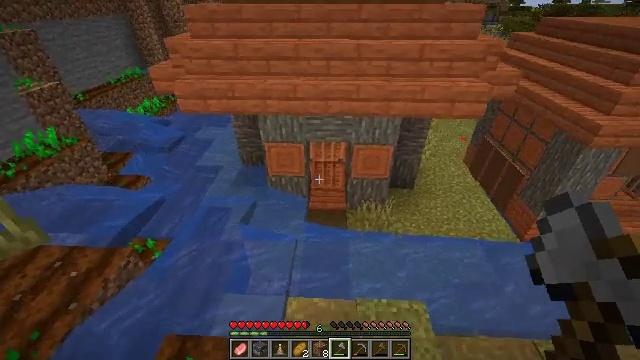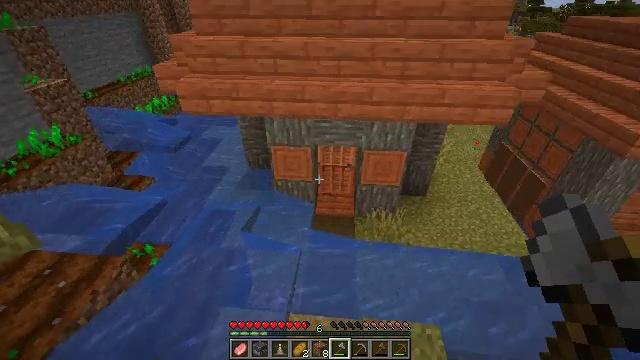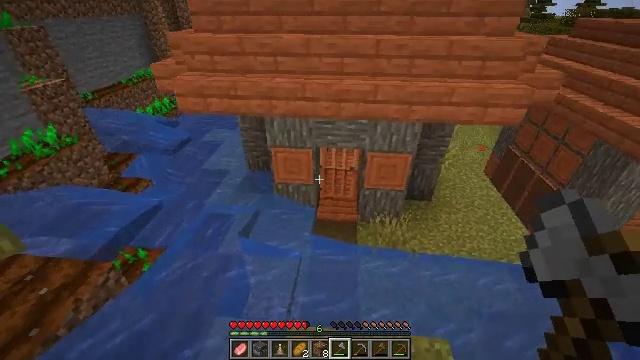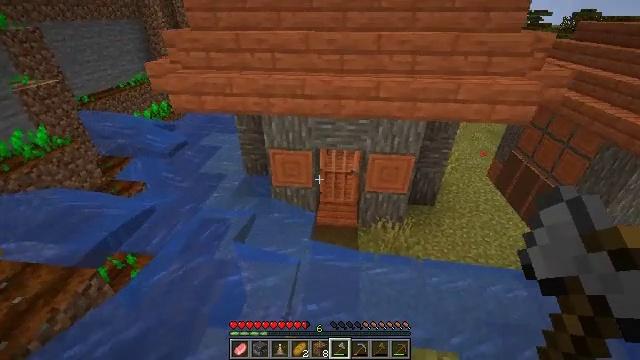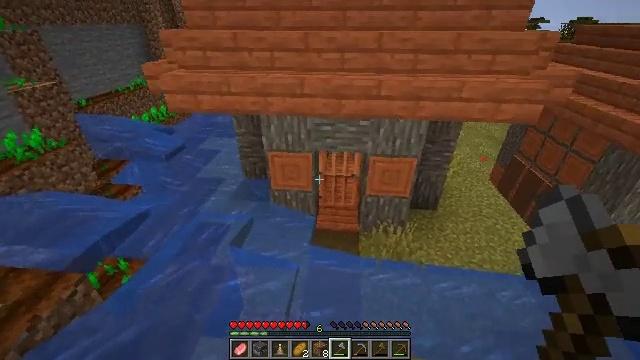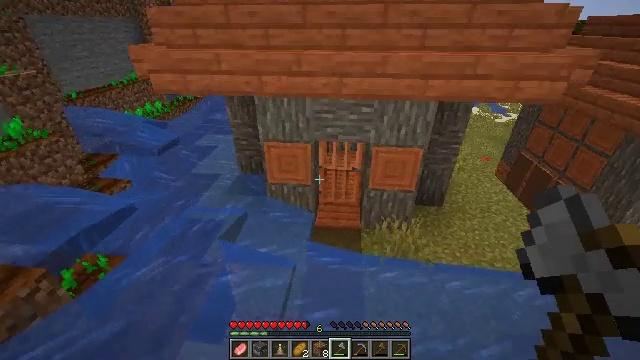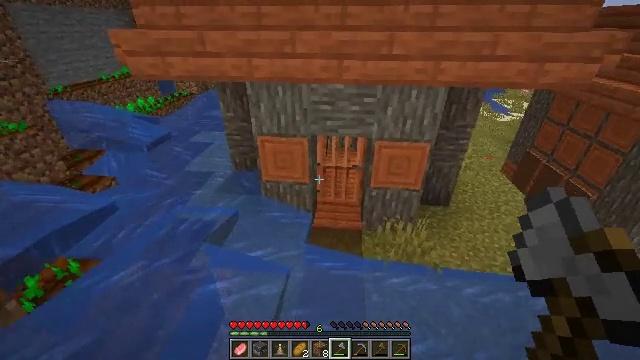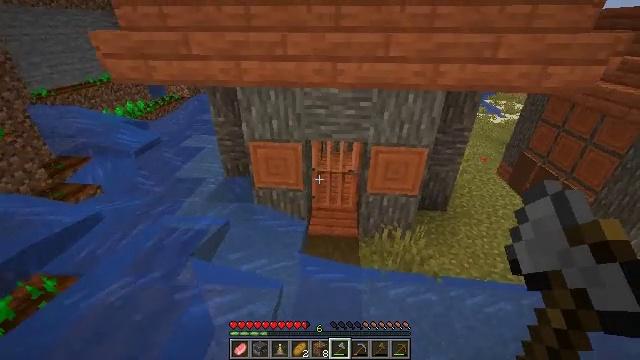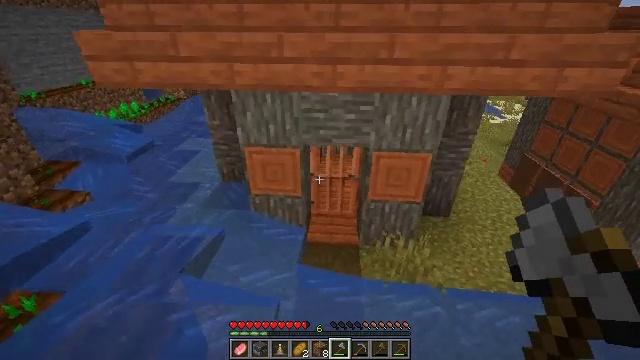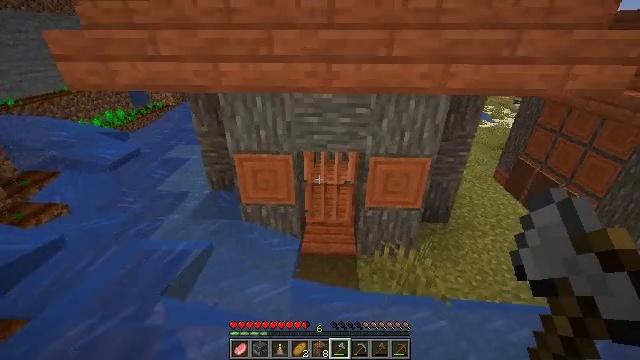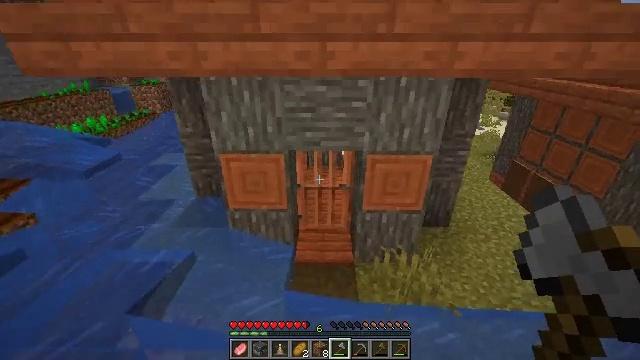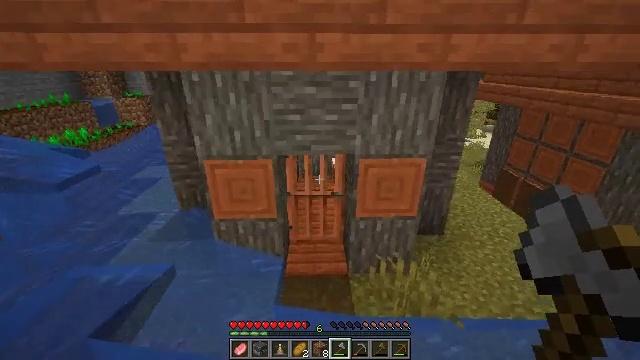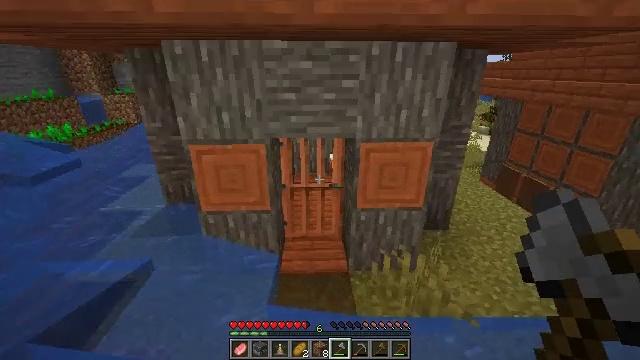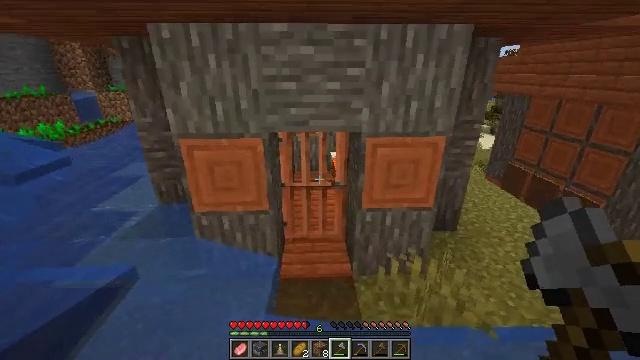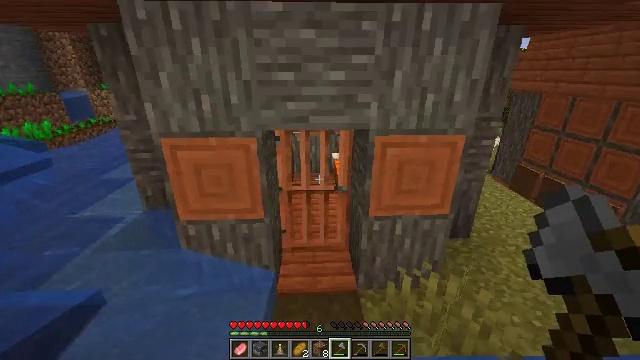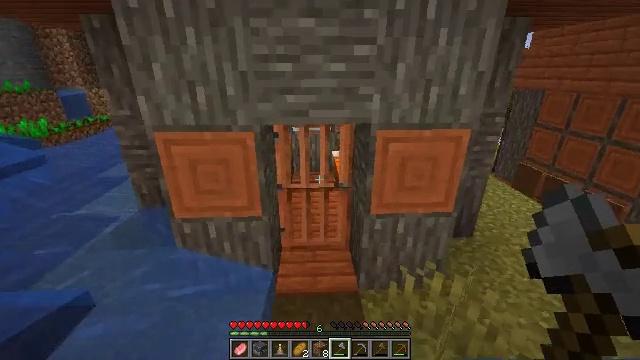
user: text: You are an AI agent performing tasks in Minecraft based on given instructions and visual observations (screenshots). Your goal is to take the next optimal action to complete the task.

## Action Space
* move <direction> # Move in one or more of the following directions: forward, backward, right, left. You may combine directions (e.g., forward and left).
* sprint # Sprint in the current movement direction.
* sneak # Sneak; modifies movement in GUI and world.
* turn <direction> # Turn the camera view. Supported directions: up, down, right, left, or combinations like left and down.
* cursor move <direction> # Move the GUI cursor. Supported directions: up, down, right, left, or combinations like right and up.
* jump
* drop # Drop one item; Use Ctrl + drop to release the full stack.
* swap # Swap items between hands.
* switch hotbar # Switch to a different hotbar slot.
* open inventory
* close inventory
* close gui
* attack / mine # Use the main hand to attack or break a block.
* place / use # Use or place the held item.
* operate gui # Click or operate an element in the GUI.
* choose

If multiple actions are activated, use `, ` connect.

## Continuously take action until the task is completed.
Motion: motion action
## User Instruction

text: Attack the acacia fence to break it.
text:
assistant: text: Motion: move forward, turn left
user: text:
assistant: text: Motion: move forward, turn up
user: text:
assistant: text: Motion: move forward, turn up
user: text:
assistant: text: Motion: move forward, turn up
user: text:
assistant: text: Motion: move forward
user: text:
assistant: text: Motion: move forward
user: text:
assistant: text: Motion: move forward, turn right
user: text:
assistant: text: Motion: move forward
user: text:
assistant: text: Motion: move forward, turn right and up
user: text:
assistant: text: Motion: move forward, turn right and up
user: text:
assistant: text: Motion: move forward, turn right and up
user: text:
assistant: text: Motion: move forward, turn up
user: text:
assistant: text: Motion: move forward
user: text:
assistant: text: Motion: move forward
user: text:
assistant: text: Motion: move forward
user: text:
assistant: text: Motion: move forward, use / place
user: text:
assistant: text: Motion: move forward, use / place
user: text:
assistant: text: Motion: move forward, turn up
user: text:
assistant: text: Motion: move forward
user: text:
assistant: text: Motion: move forward
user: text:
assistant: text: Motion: move forward
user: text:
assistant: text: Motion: move forward
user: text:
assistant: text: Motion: move forward
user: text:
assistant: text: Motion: move forward
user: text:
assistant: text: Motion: move forward
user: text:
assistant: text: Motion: move forward
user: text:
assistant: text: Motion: move forward
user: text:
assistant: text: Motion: move forward, turn left and down
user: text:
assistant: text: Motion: move forward, turn left and down
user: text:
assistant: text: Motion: move forward, turn left and down